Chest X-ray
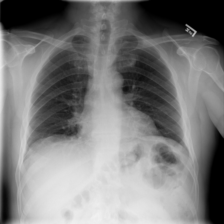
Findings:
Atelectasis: positive
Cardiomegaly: negative
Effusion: negative
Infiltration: negative
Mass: negative
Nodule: negative
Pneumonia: negative
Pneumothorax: negative
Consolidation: negative
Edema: negative
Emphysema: negative
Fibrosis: negative
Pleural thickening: negative
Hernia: negative